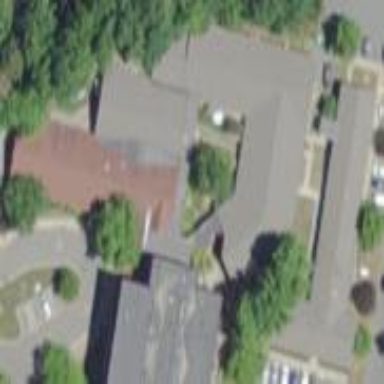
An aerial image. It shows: Gabled building with grey roof.